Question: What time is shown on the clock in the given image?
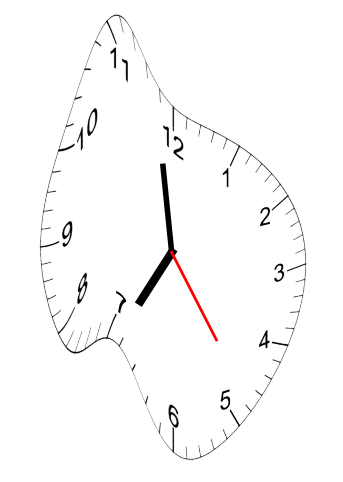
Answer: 06:58:24